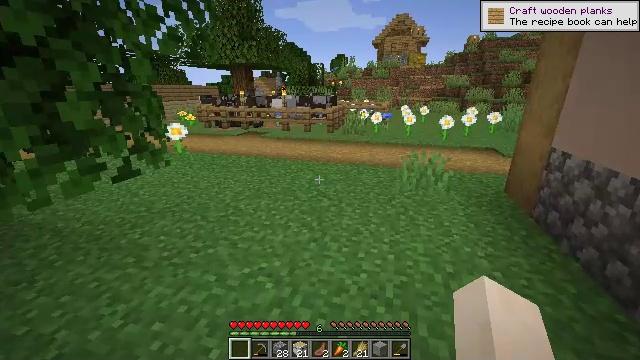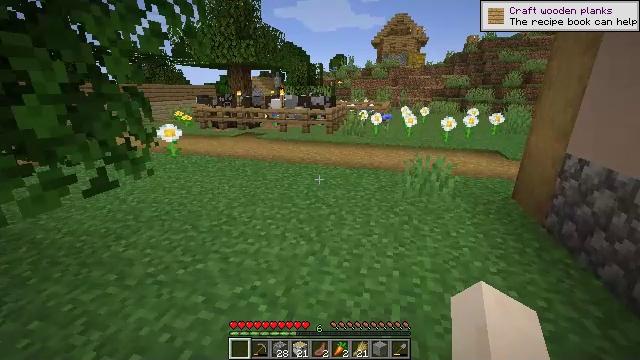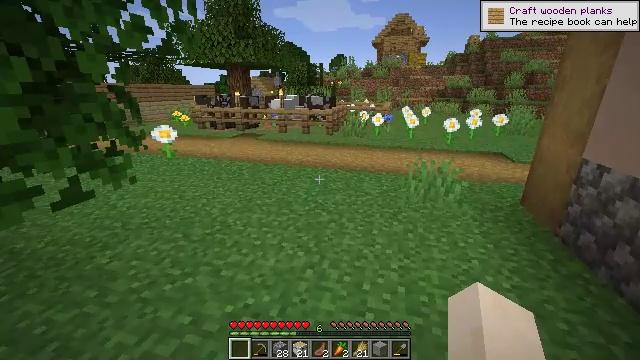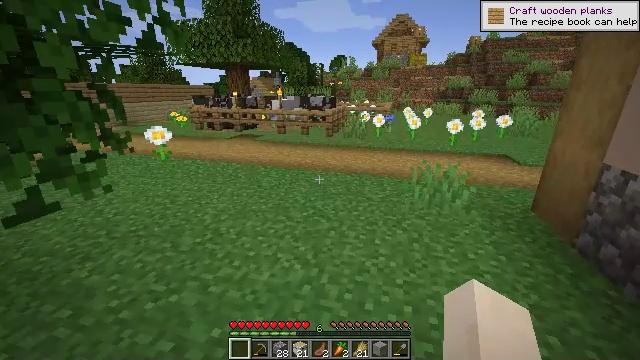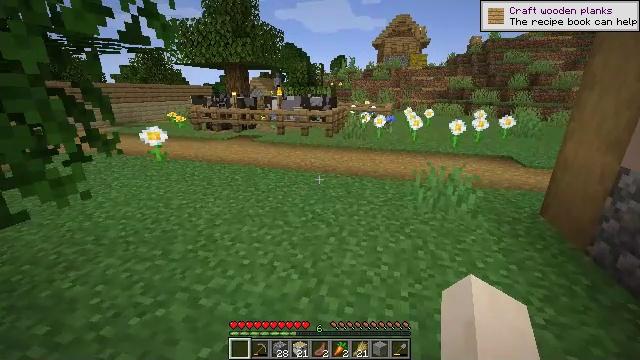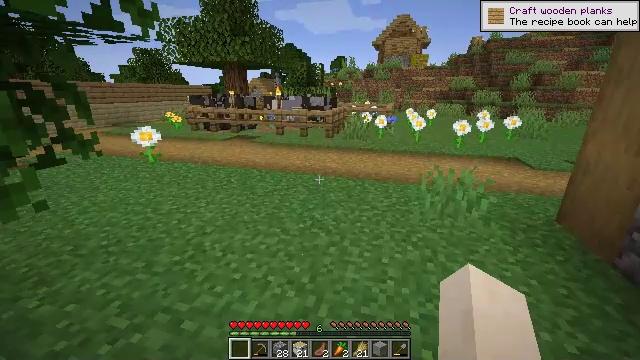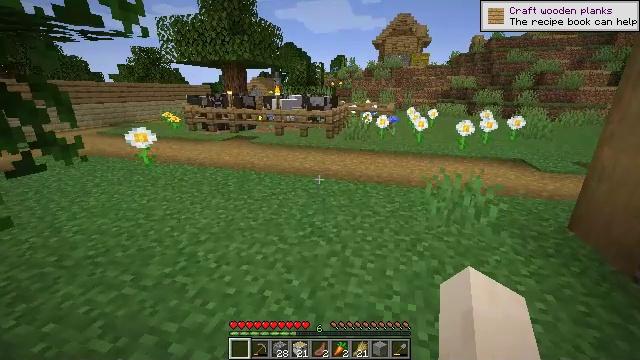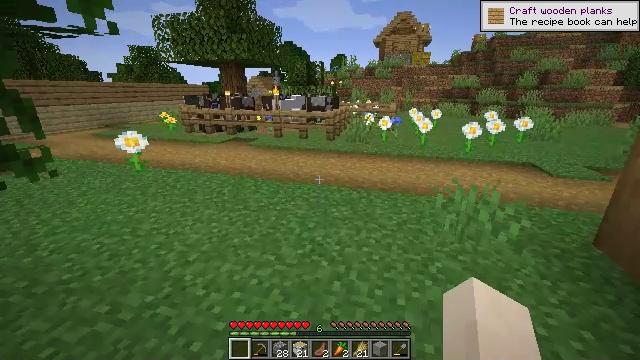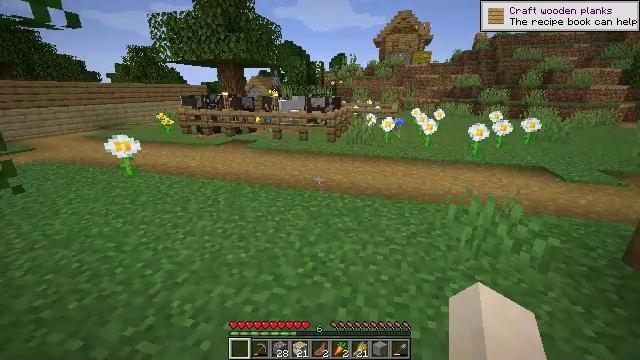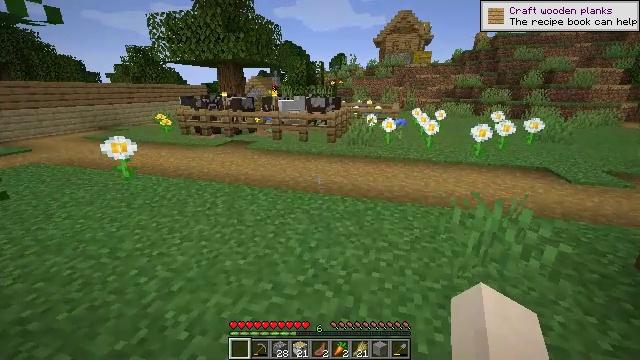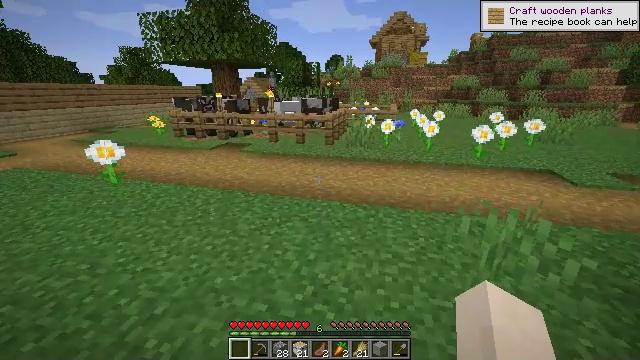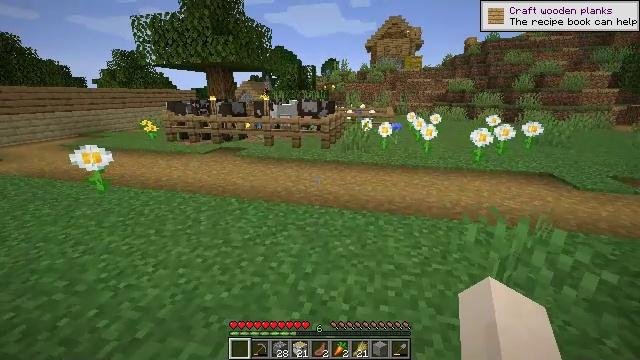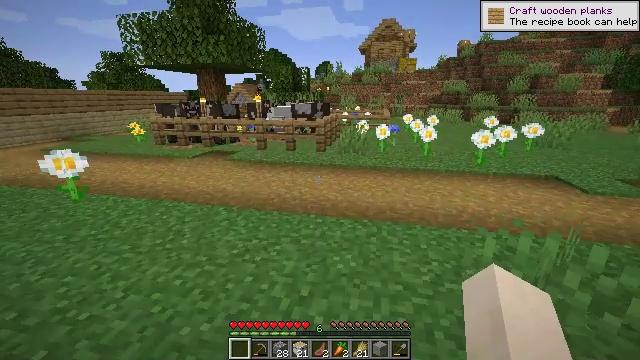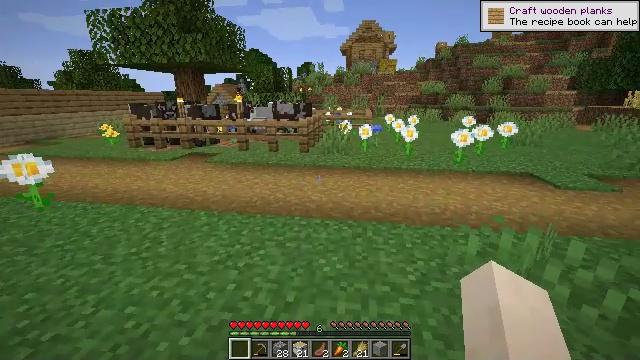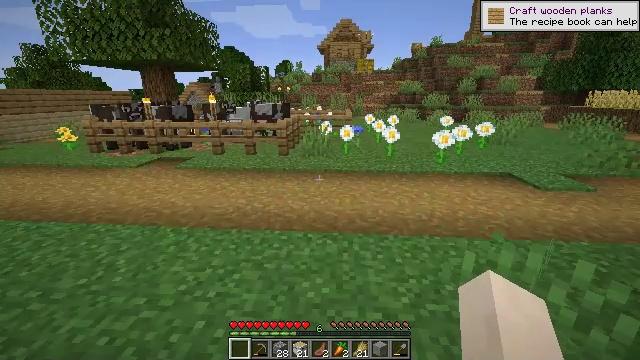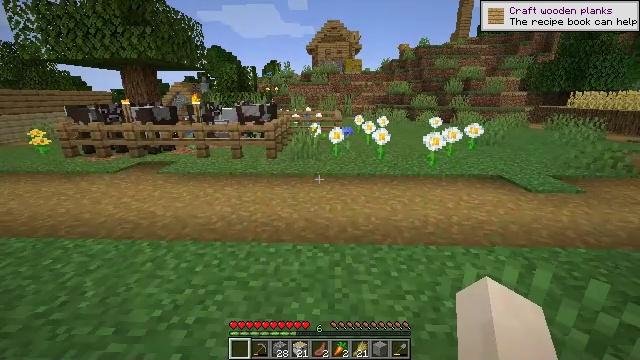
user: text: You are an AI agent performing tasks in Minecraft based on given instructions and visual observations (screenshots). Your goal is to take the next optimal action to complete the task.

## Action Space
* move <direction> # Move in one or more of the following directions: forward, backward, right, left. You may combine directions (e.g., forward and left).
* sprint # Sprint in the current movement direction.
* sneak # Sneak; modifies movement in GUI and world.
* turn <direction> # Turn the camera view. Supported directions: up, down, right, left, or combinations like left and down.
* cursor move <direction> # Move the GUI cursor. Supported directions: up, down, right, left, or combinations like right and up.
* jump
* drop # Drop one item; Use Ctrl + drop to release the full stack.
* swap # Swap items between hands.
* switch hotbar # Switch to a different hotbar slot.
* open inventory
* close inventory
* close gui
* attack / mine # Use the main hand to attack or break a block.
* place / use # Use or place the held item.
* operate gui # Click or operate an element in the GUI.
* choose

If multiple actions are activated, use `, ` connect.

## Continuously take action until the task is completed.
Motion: motion action
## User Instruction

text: Harvest the oxeye daisy.
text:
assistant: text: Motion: move forward
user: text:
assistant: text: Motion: move forward
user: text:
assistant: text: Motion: move forward
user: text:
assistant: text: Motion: move forward
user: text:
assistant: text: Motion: move forward
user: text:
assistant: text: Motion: move forward
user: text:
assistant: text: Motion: move forward
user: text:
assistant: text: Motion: move forward
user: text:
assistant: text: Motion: move forward
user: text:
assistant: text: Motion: move forward
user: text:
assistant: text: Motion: move forward
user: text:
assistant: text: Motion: move forward, turn right
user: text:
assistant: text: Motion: move forward, turn right
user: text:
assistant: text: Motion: move forward, turn right
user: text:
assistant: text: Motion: move forward, turn right
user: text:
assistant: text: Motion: move forward, turn right
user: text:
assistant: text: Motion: move forward, turn right
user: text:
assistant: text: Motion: move forward, turn right
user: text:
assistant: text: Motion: move forward, turn right
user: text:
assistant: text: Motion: move forward
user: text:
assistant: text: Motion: move forward
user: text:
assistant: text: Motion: move forward
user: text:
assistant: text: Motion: move forward
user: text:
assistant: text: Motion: move forward
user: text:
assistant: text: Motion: move forward
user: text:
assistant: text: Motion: move forward
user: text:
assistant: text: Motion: move forward
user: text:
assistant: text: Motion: move forward
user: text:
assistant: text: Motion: move forward
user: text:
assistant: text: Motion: move forward